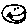
Label: smiley face